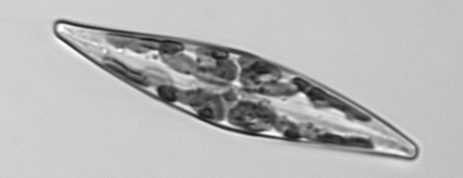
Label: Pleurosigma